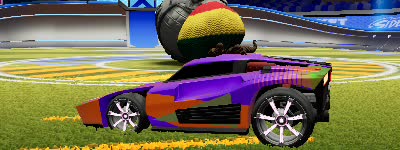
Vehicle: breakout